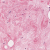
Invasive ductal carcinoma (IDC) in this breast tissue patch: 0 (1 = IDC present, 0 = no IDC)